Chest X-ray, PA view. Patient: 36 years old, sex M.
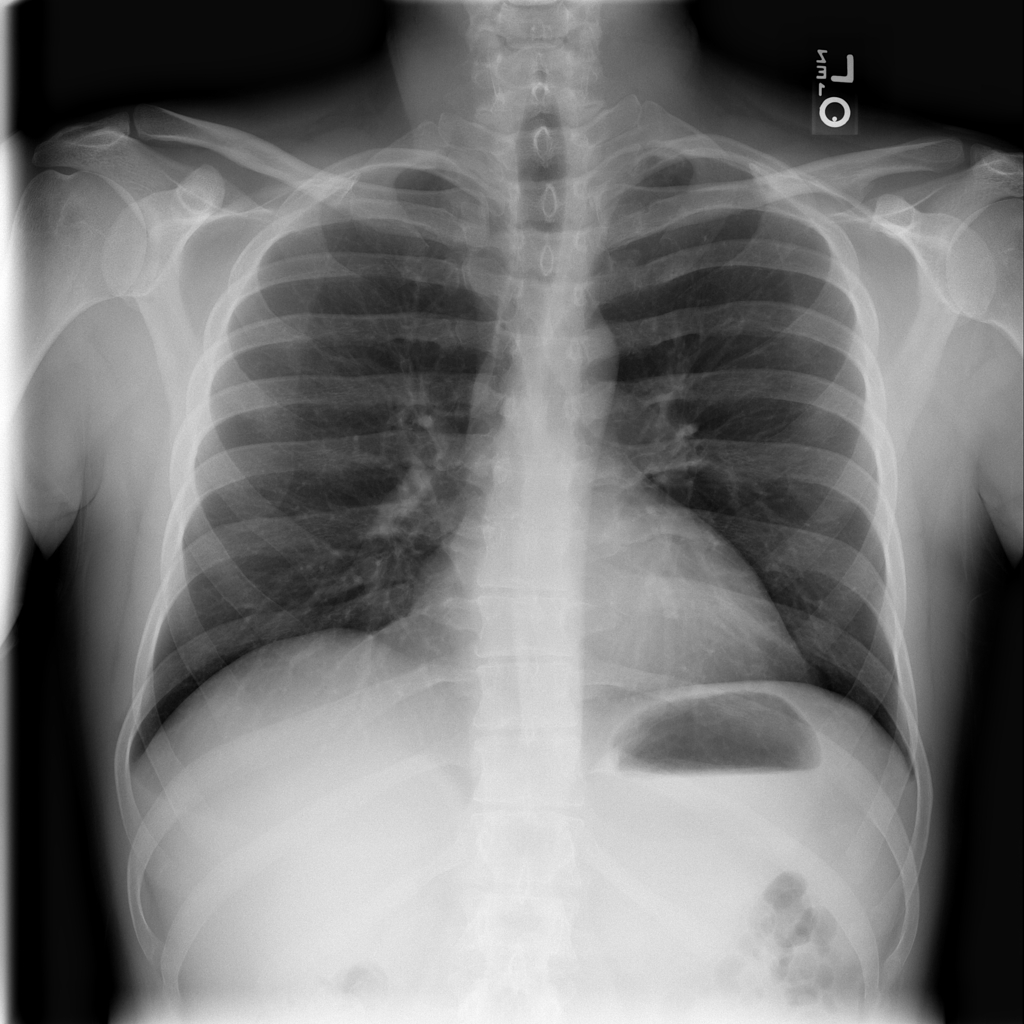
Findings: No Finding